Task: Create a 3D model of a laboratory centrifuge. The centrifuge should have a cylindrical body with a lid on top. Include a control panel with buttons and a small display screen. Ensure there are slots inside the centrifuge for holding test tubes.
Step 291:
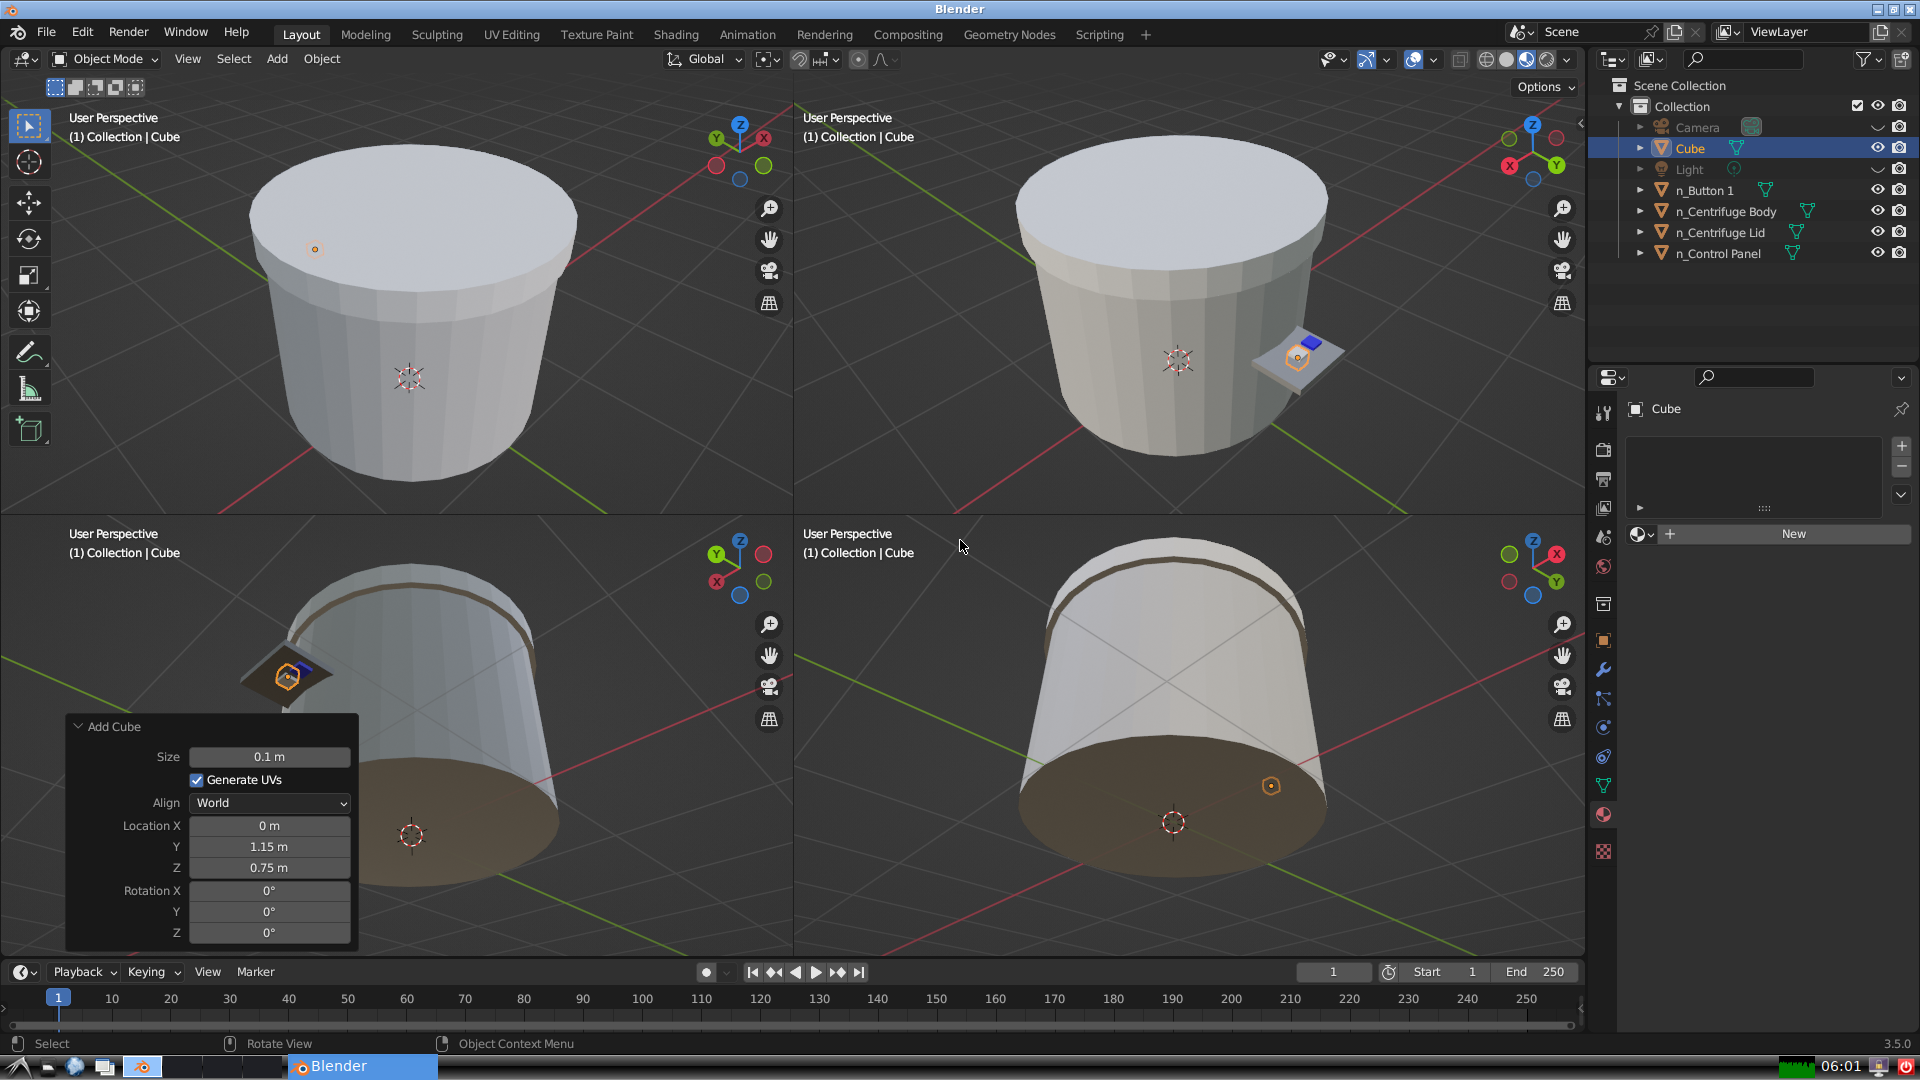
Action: {"key_press": ['Ctrl, Home']}